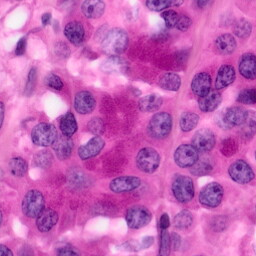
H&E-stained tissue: Pancreatic